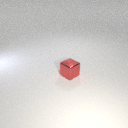
small red metal cube